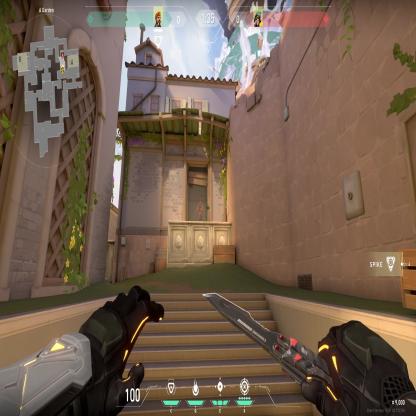
Label: enemy